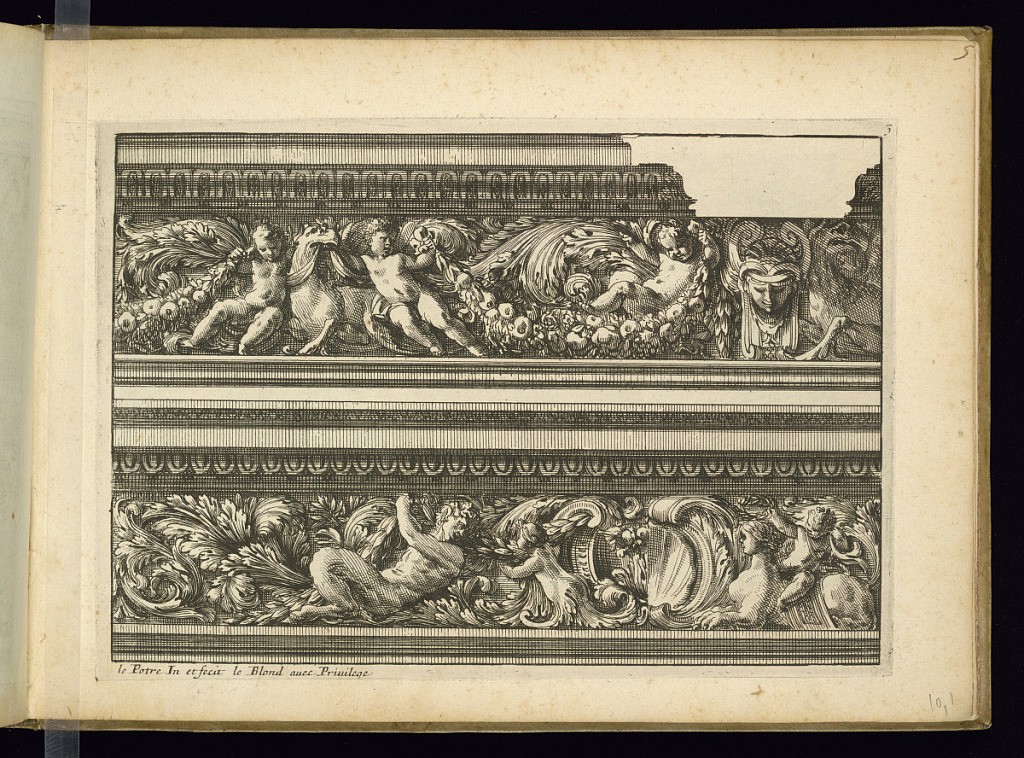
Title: Two Frieze Designs
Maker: Jean Le Pautre, French, 1618–1682
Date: before 1666
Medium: Etching on laid paper
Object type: Print
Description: Two frieze designs with putti, festoons, griffins, sphynx, satyr, scrolling leaves (rinceaux), mascaron (mask), shells, and leaves. The plate is numbered and lettered with the publisher's address below.